Here is the envelope spectrum of one vibration snapshot from a rolling-element bearing, with each characteristic fault-frequency family marked on the frequency axis. Based on the visible evidence, which condition applies: normal, inner_race, outer_race, ball?
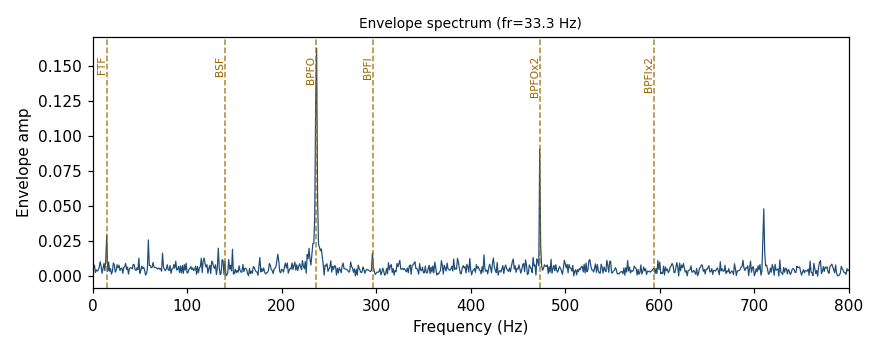
Answer: outer_race